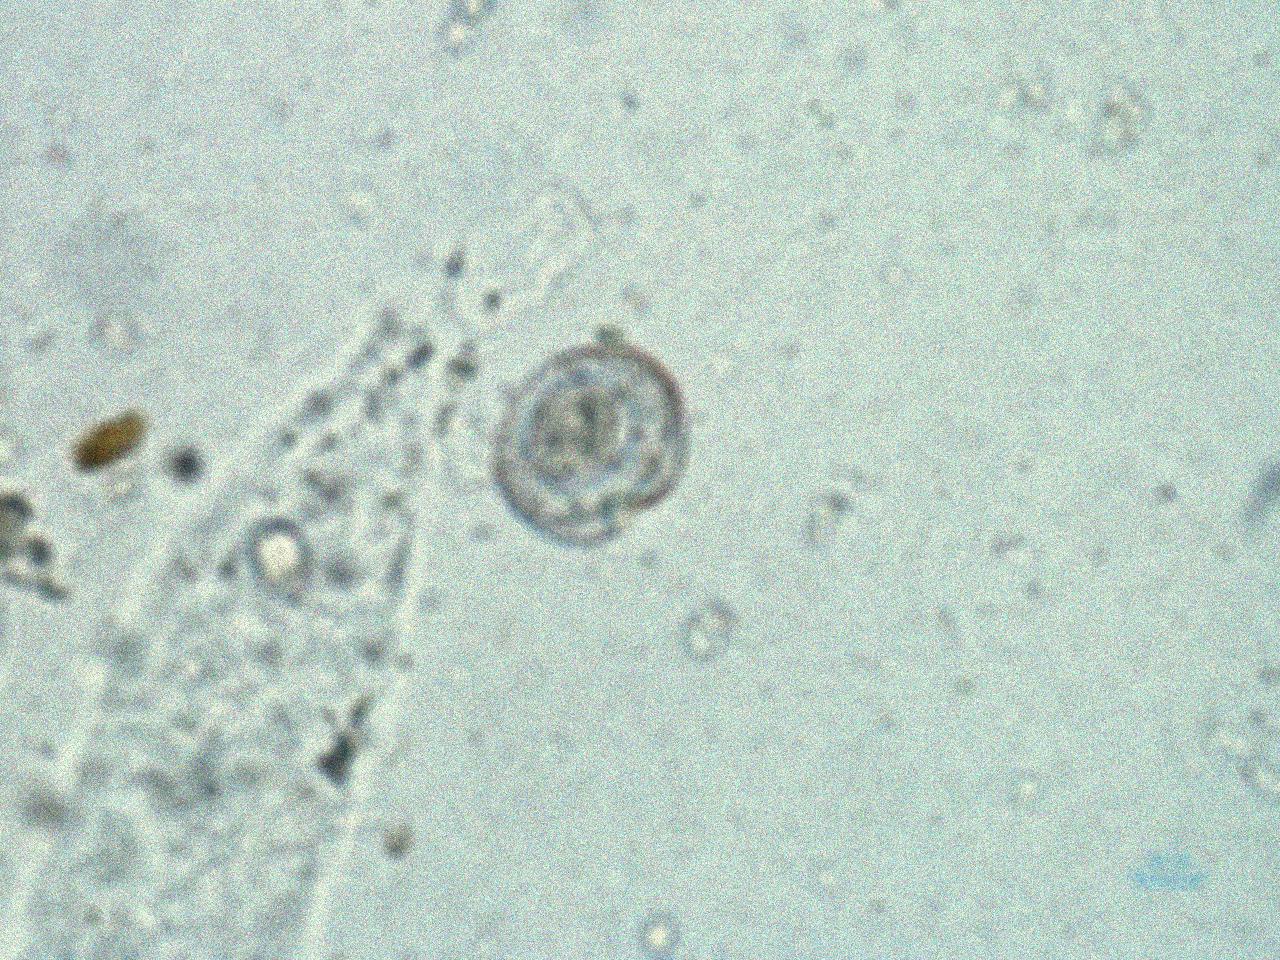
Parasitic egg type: Hymenolepis nana